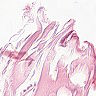
Metastatic tissue present: no